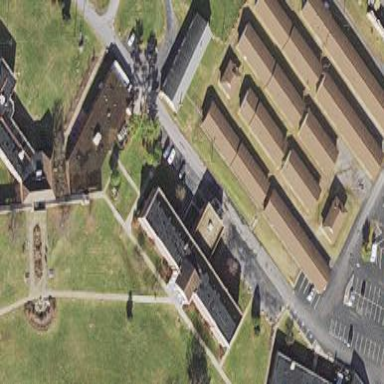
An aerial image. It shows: Dormitory building.